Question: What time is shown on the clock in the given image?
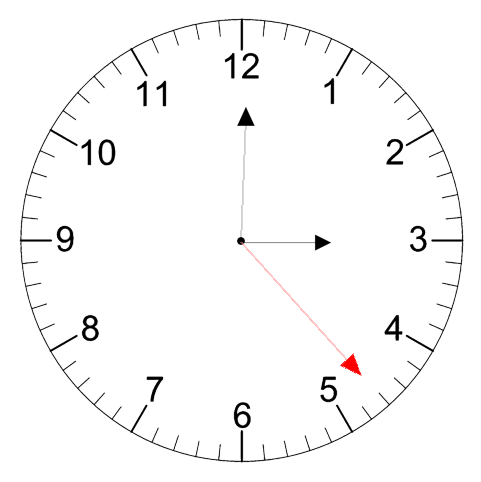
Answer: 03:00:23